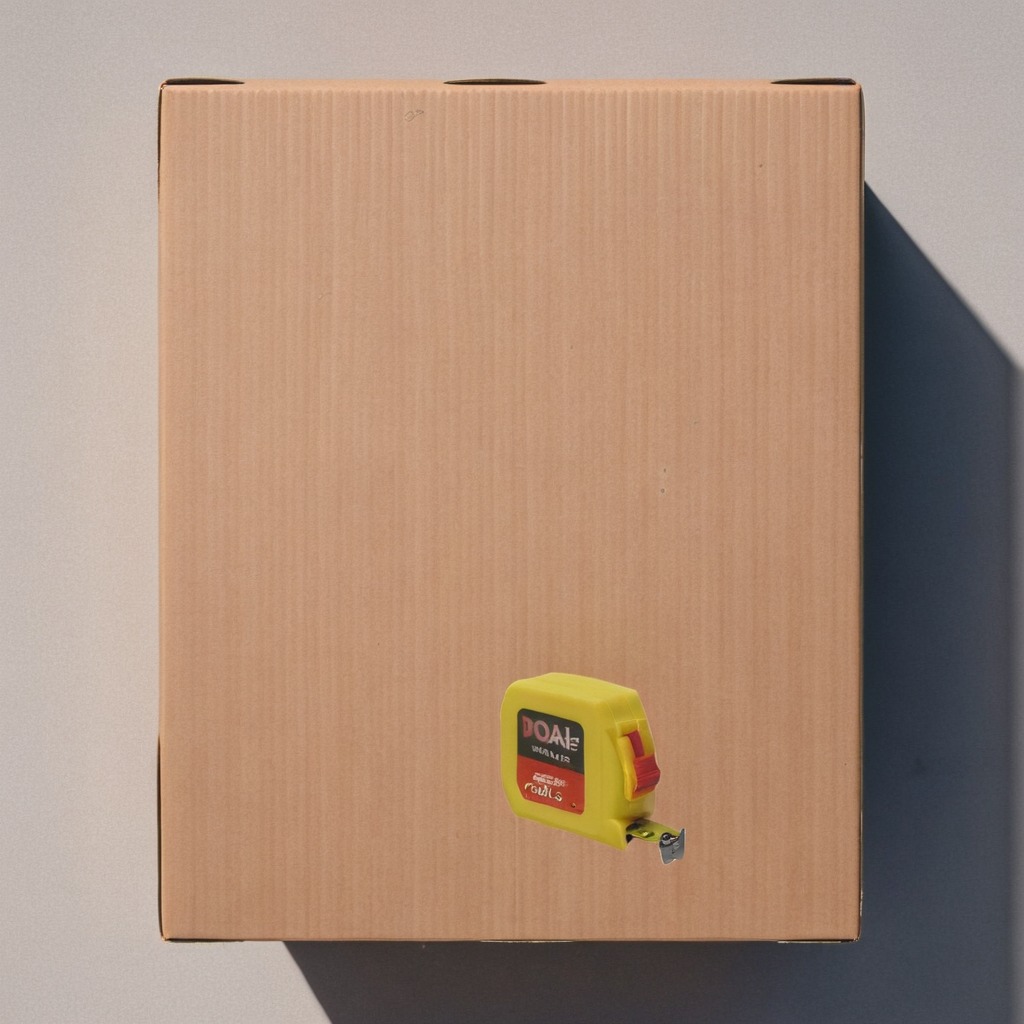
A measuring tape is lying on a clean dry cardboard box surface in an outdoor workshop during daytime bright natural light soft shadows slightly creased but